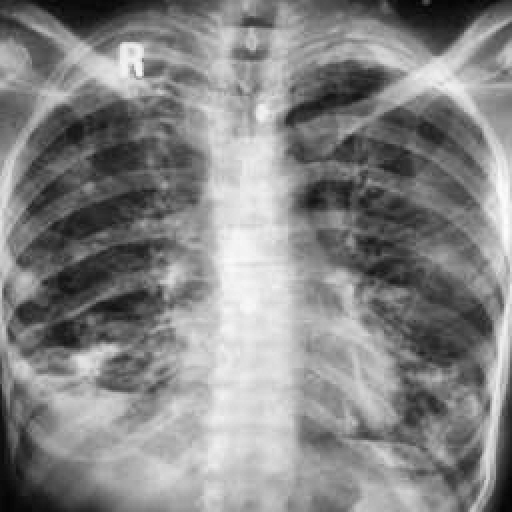
Finding: TUBERCULOSIS